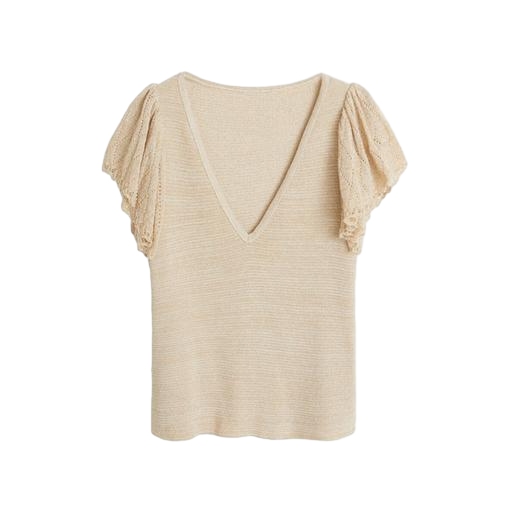
beige lace-back t-shirt, beige vanessa bruno, lace-yoke t-shirt, white background